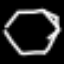
Label: octagon